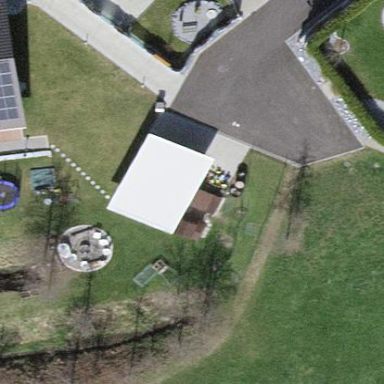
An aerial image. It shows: Garage.